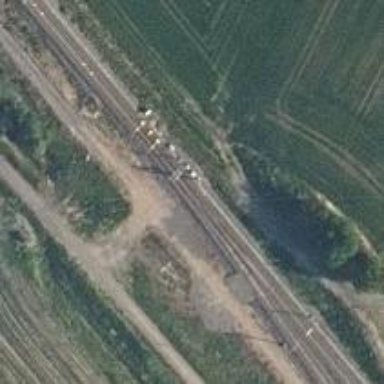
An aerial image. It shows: Railway with continuous electrified contact lines.